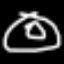
Label: donut